Question: I've got the following markup:
'''
<section style="width:1000px;margin: 0 auto; height:20px; border:solid; border-width:2px;">
<section style="width:300px;float:left;">
Routing Stage:
<asp:DropDownList ID="cmbStages" runat="server" DataSourceID="sqlDBStages"
DataTextField="stages" DataValueField="StageRefID" Width="175px">
</asp:DropDownList>
</section>
<section style="width:300px;float:left;">
Return Stage:
<asp:DropDownList ID="cmbReturnStage" runat="server" DataSourceID="sqlDBStages"
DataTextField="stages" DataValueField="StageRefID" Width="175px">
</asp:DropDownList>
</section>
<section style="width:300px;float:left; vertical-align:top;">
<asp:CheckBox ID="CheckBox1" runat="server" Text="MatingStage"/>
</section>
</section>
'''
for some reason the checkbox is not aligning with the rest of the controls. I've placed a border around the section to see where the section borders are but for some reason the checkbox is displayed below it.

what am I doing wrong please?
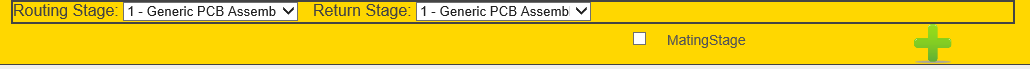
Answer: Add the following css style it will works properly,
'''
#Checkbox1{
margin-top:5px;/*adjust this as per your needs*/
}
'''